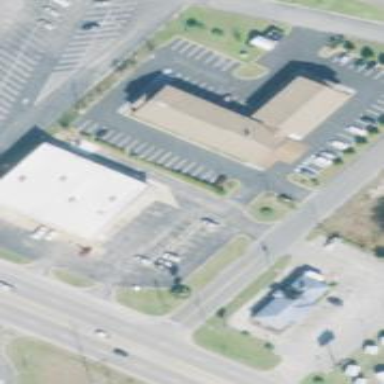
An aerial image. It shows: Building.